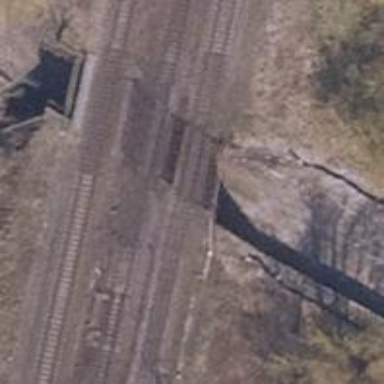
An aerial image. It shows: Bridge over electrified railway with contact line.